Field crop: maize
Growth stage: 2
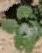
Species: chenopodium